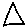
Label: triangle